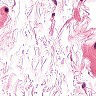
Metastatic tissue present: no